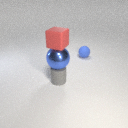
large blue metal sphere above small gray rubber cylinder